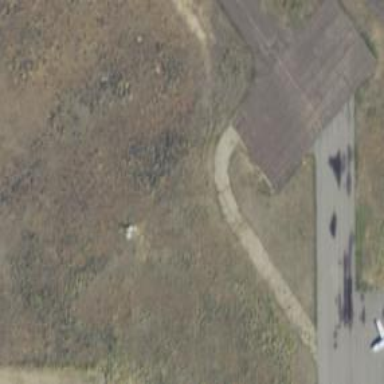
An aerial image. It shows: Apron at the airport with asphalt surface.